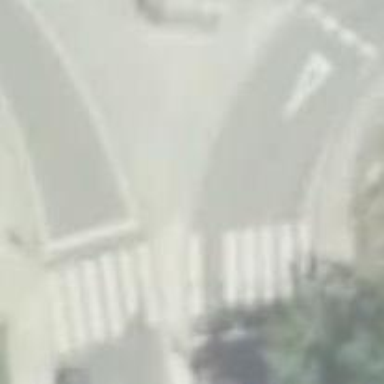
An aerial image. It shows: Road with traffic signals.